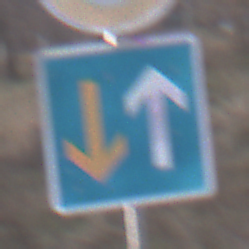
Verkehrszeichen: VorrangVorGegenverkehr
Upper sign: Geschwindigkeit10
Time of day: MorningAfternoon
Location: Outdoor (Nature)
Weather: PartlyCloudy
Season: NotSpecified
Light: Natural